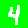
Digit: 4